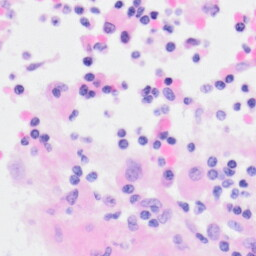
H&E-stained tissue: Kidney